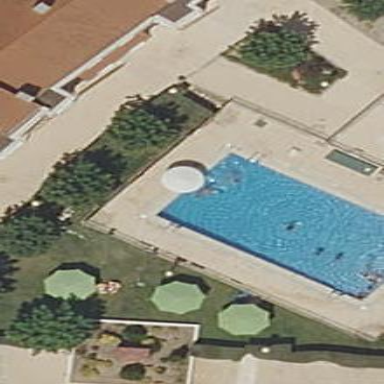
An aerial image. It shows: Swimming pool located in leisure land.